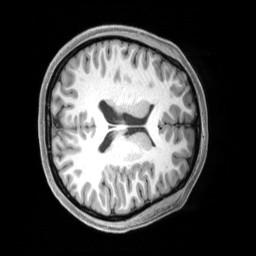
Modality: T1w
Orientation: axial
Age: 22
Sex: female
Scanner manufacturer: siemens
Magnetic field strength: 3 T
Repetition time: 2.4 s
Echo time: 0.00219 s